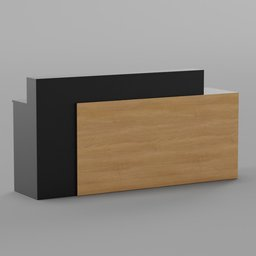
Label: furniture